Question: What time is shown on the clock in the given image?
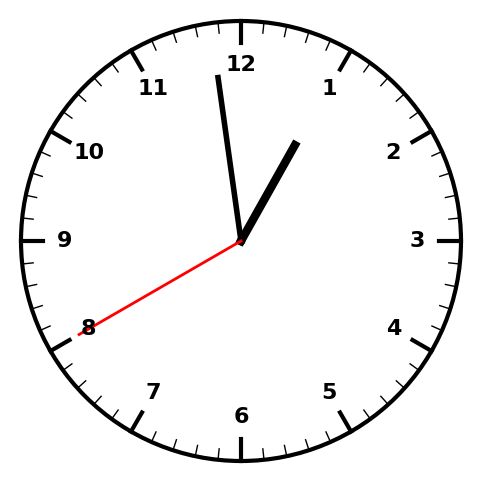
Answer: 12:58:40